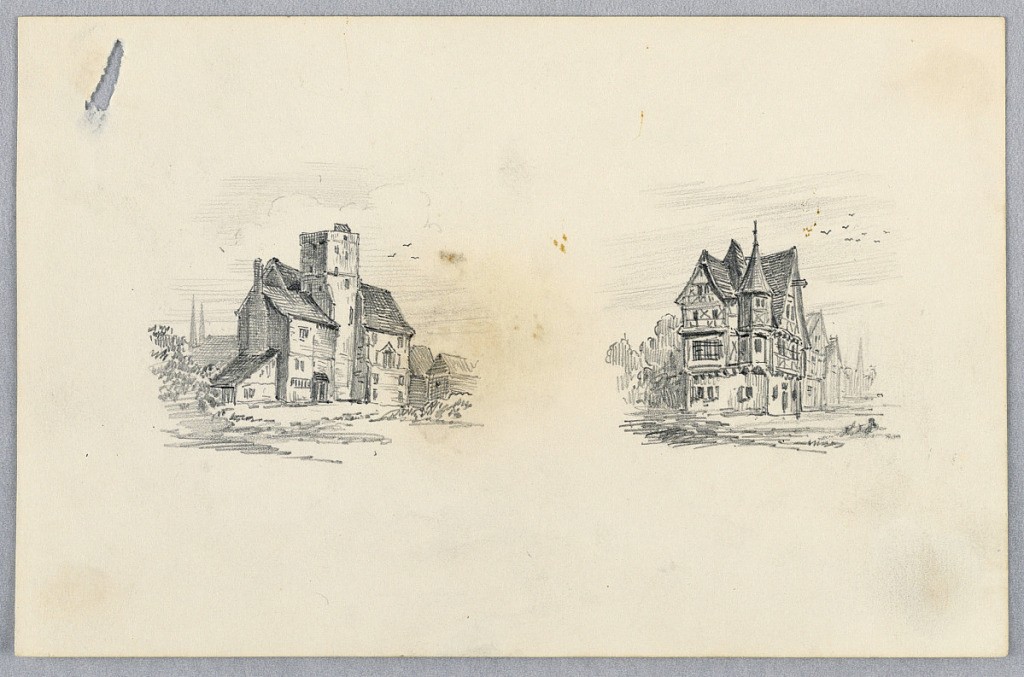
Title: Two Sketches of Houses
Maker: Arnold William Brunner, American, 1857–1925
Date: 1879–80
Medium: Graphite on paper
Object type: Drawing
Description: Left, large house, square towers, with steeple lower left. Right, half-timbered house. Birds above each.